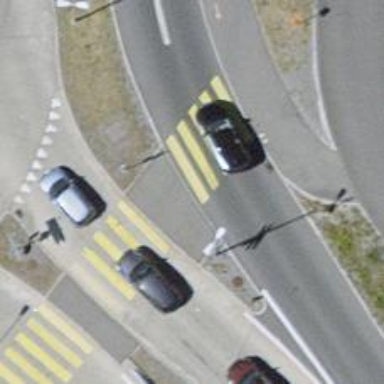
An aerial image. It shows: Footway that serves as traffic island.